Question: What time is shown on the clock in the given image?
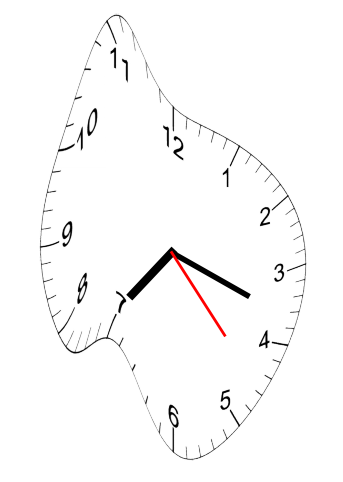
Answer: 07:18:23